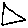
Label: triangle